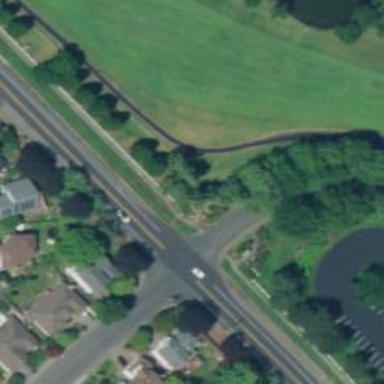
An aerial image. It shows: Golf cartpath that is also road path.